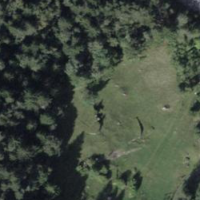
EUNIS habitat code: 24
Species observed at this site:
Clinopodium vulgare